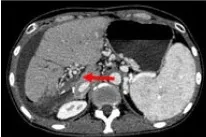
Response evaluation during the clinical course including changes in imaging and quantitative data. (E) CT showed postoperative changes of liver cancer, abnormal density in the liver margin, and a few new inflammatory lesions in both lungs 4 months after treatment with pembrolizumab and lenvatinib (June 2019).
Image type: radiology (ct)